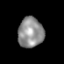
Tissue: prostate
Cell type: T cells
Senescence score: 0.3338
Nuclear area (px): 754
Mean DAPI intensity: 142.869